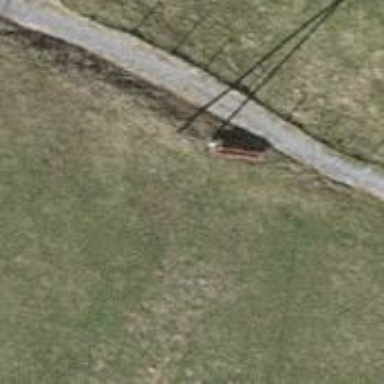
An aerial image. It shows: Guyed pole used for power distribution.